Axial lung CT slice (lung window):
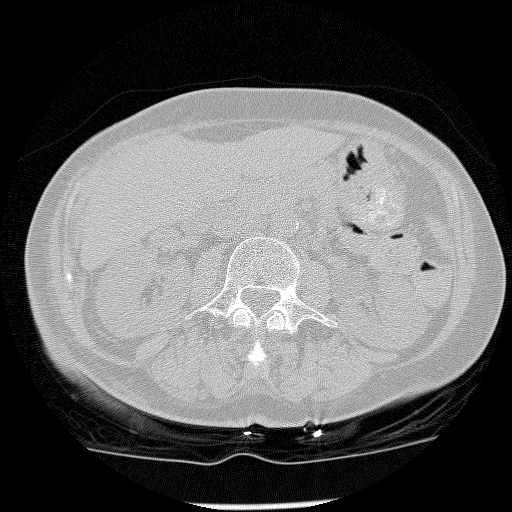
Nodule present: no